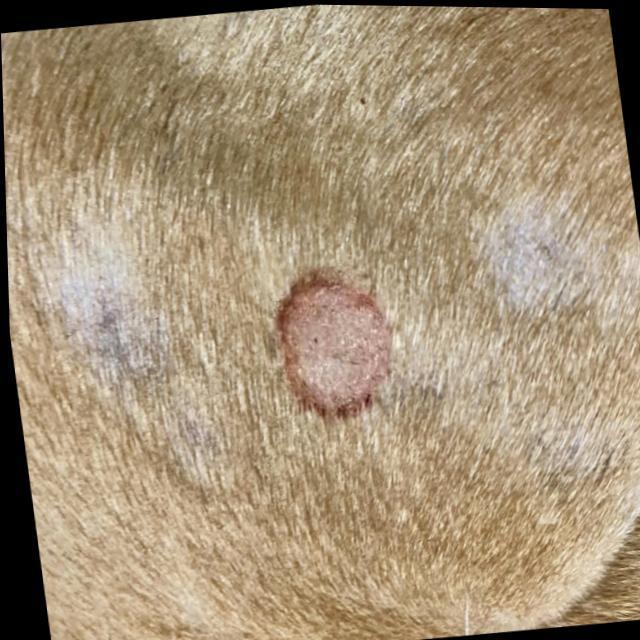
Canine ringworm (Dermatophytosis) — fungal infection caused by Microsporum or Trichophyton. Presents with circular alopecia, scaling, crusting, and broken hairs.